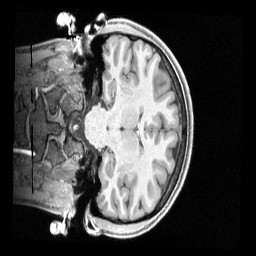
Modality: T1w
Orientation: coronal
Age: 23
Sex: female
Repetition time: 2.4 s
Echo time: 0.00222 s